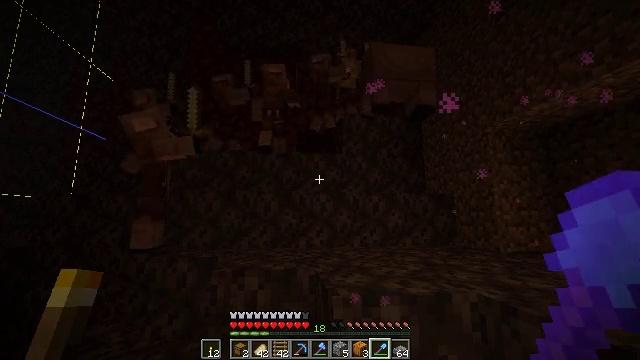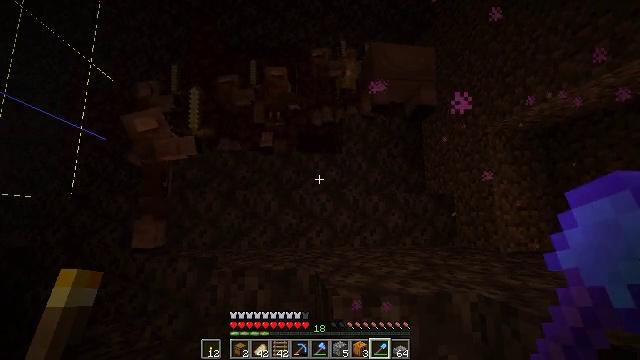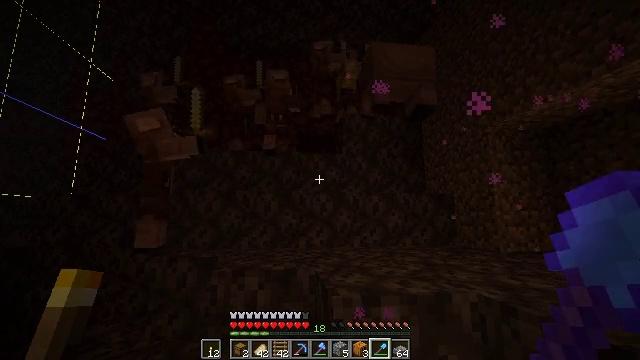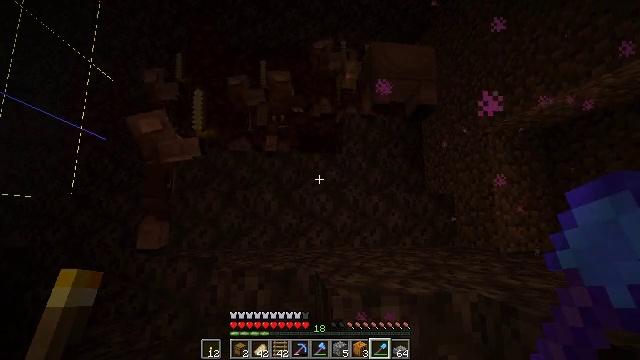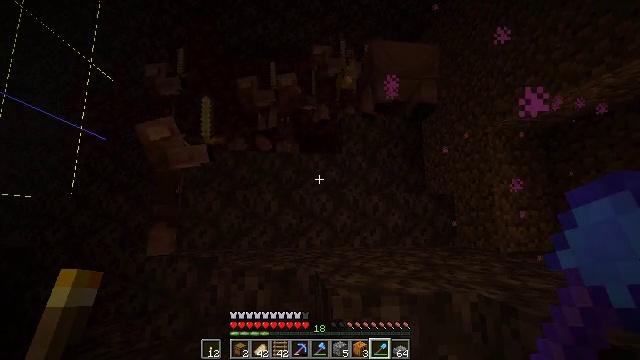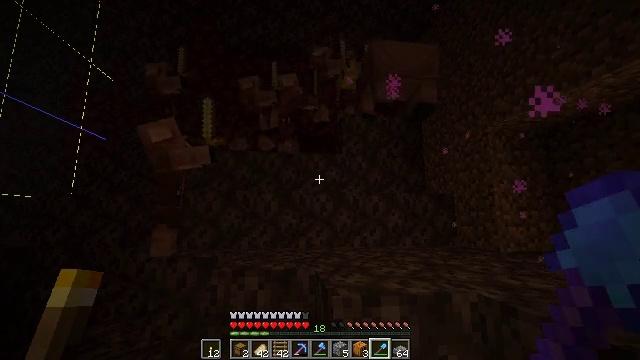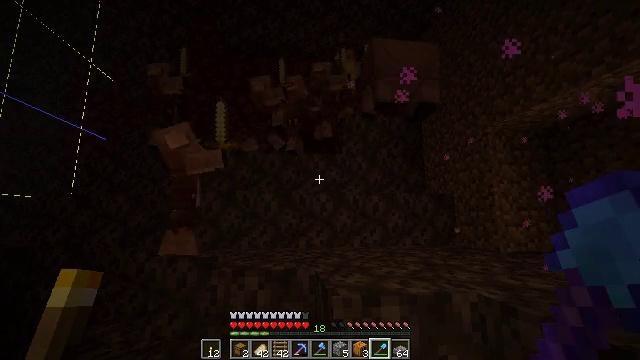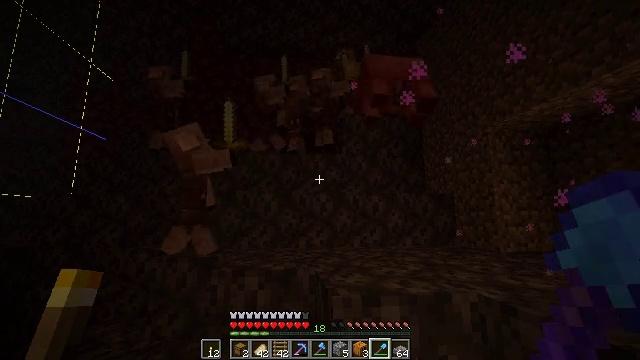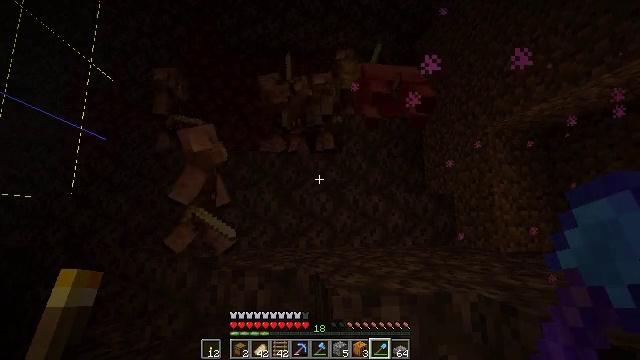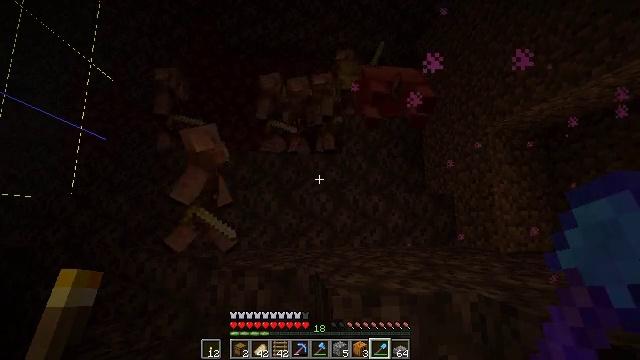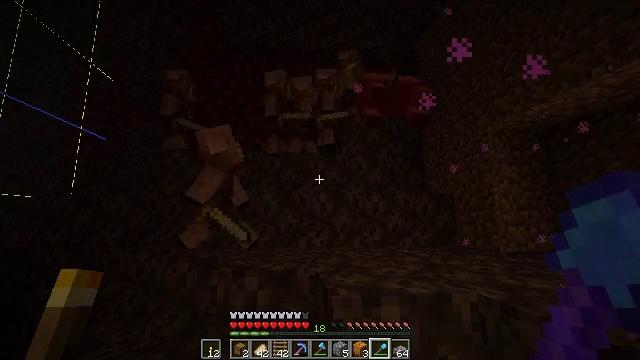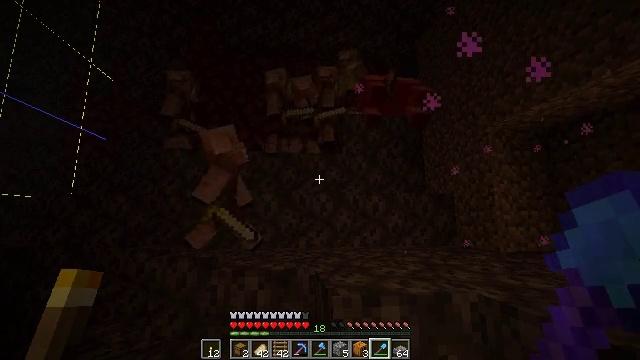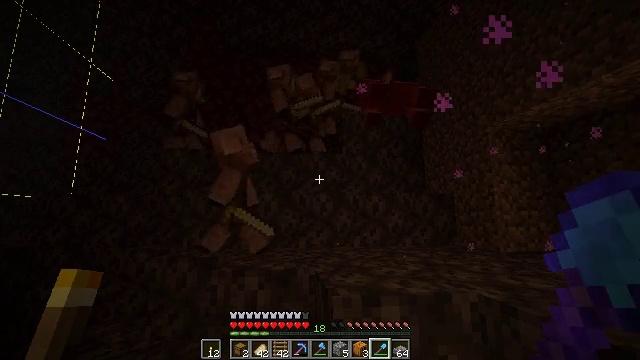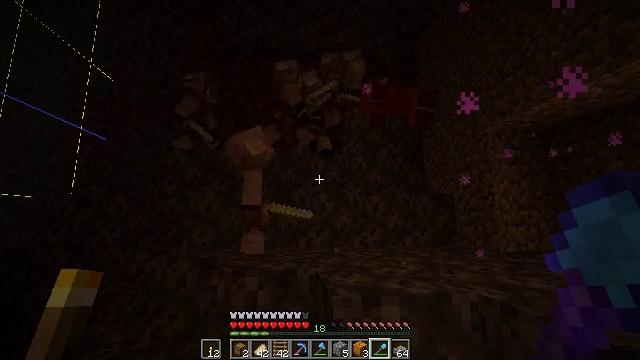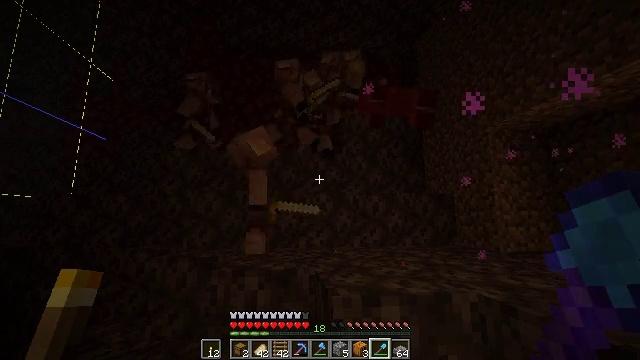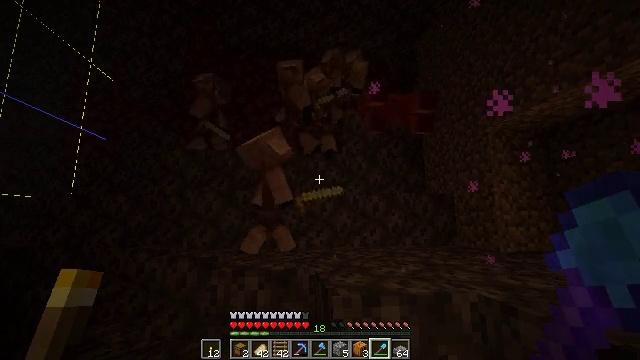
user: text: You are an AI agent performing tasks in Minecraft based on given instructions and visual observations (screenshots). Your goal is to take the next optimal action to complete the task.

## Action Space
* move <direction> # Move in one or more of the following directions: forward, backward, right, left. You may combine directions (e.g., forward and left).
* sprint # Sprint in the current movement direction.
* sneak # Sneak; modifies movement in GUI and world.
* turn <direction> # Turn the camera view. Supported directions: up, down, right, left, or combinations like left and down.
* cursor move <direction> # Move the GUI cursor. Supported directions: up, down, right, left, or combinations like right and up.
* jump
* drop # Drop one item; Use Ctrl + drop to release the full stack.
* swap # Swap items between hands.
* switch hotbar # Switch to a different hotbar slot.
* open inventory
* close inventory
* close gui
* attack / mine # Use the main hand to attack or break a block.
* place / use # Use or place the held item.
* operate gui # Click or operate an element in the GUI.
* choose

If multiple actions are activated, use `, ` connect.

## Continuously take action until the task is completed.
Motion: motion action
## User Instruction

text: Dig soul sand to use for potions.
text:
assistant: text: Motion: no_op
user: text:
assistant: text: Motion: no_op
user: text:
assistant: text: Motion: no_op
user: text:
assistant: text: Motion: no_op
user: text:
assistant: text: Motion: no_op
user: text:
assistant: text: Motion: no_op
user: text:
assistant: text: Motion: no_op
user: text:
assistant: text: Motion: no_op
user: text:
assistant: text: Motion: no_op
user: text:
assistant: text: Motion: no_op
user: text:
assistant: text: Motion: no_op
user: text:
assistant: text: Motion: no_op
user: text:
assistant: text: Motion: no_op
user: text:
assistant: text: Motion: no_op
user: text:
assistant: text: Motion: no_op
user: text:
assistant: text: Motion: no_op
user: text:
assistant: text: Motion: no_op
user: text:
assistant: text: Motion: no_op
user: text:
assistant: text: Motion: no_op
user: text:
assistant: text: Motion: no_op
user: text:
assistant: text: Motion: no_op
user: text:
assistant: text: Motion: no_op
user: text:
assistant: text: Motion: no_op
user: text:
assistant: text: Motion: no_op
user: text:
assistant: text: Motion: no_op
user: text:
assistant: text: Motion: no_op
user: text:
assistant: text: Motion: no_op
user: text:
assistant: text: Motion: no_op
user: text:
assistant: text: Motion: no_op
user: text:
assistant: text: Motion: no_op